Question: I'm trying to move my code from local to server
when i try to login into the application

'''
Here is my AppController
class AppController extends Controller{
/* Determines what logged-in users access to */
var $components = array('Auth','Session');
public function isAuthorized($user){
return true;
}
public function beforeFilter(){
$userdetails = array();
$this->Auth->autoRedirect = false;
$this->Auth->loginAction = array('controller' => 'users', 'action' => 'login');
$this->Auth->loginRedirect = array('controller' => 'matches', 'action' => 'index');
$this->Auth->authorize = 'controller';
$this->Auth->authError= 'You need permissions to access this page';
$this->Auth->allow('users');
$this->set('Auth',$this->Auth);
$userdetails = $this->Auth->user();
$this->set('myUser', $userdetails['username']);
$this->set('myRole', $userdetails['user_role_id']);
$this->set('pStatus', $userdetails['password_status']);
}
}
Here is my Login Action in UsersController
public function login(){
$this->Auth->autoRedirect = false;
$id = $this->Auth->user('id');
if(empty($id)){
if($this->request->is('post')){
if($this->Auth->login()){
$this->redirect($this->Auth->redirect());
}else{
$this->Session->setFlash('Invalid Username or password');
}
}
}else{
$this->redirect(array('action'=>'index'));
}
}
'''
Thanks for the help
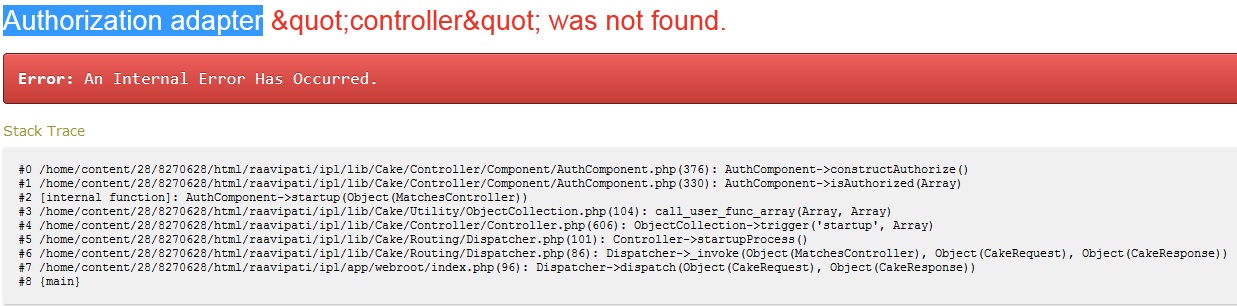
Answer: The part where you authorise controllers in your 'beforeFilter' should be capitalised properly:
So:
'$this->Auth->authorize = 'Controller';'
Instead of:
'$this->Auth->authorize = 'controller';'
That particular statement tries to find 'controllerAuthorize.php' and should be looking for 'ControllerAuthorize.php'. This doesn't cause a problem on Windows, but it does on Unix systems.